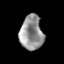
Tissue: prostate
Cell type: Epithelial cells
Senescence score: 0.3512
Nuclear area (px): 774
Mean DAPI intensity: 149.429